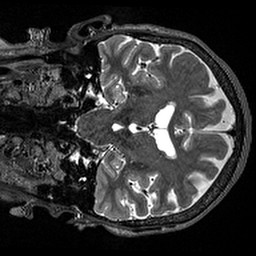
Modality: T2w
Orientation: coronal
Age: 76
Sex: female
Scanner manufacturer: siemens
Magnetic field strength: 3 T
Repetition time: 3.2 s
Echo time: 0.567 s